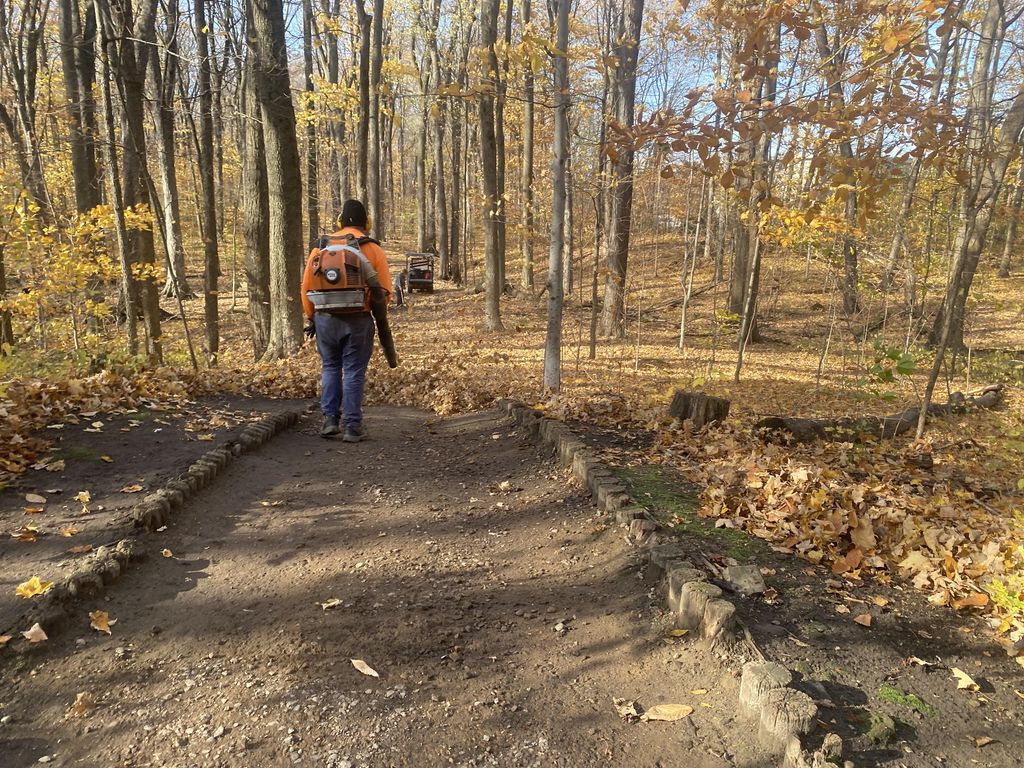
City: montreal